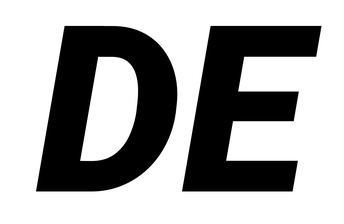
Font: Roboto-Italic_Black_Italic